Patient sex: F
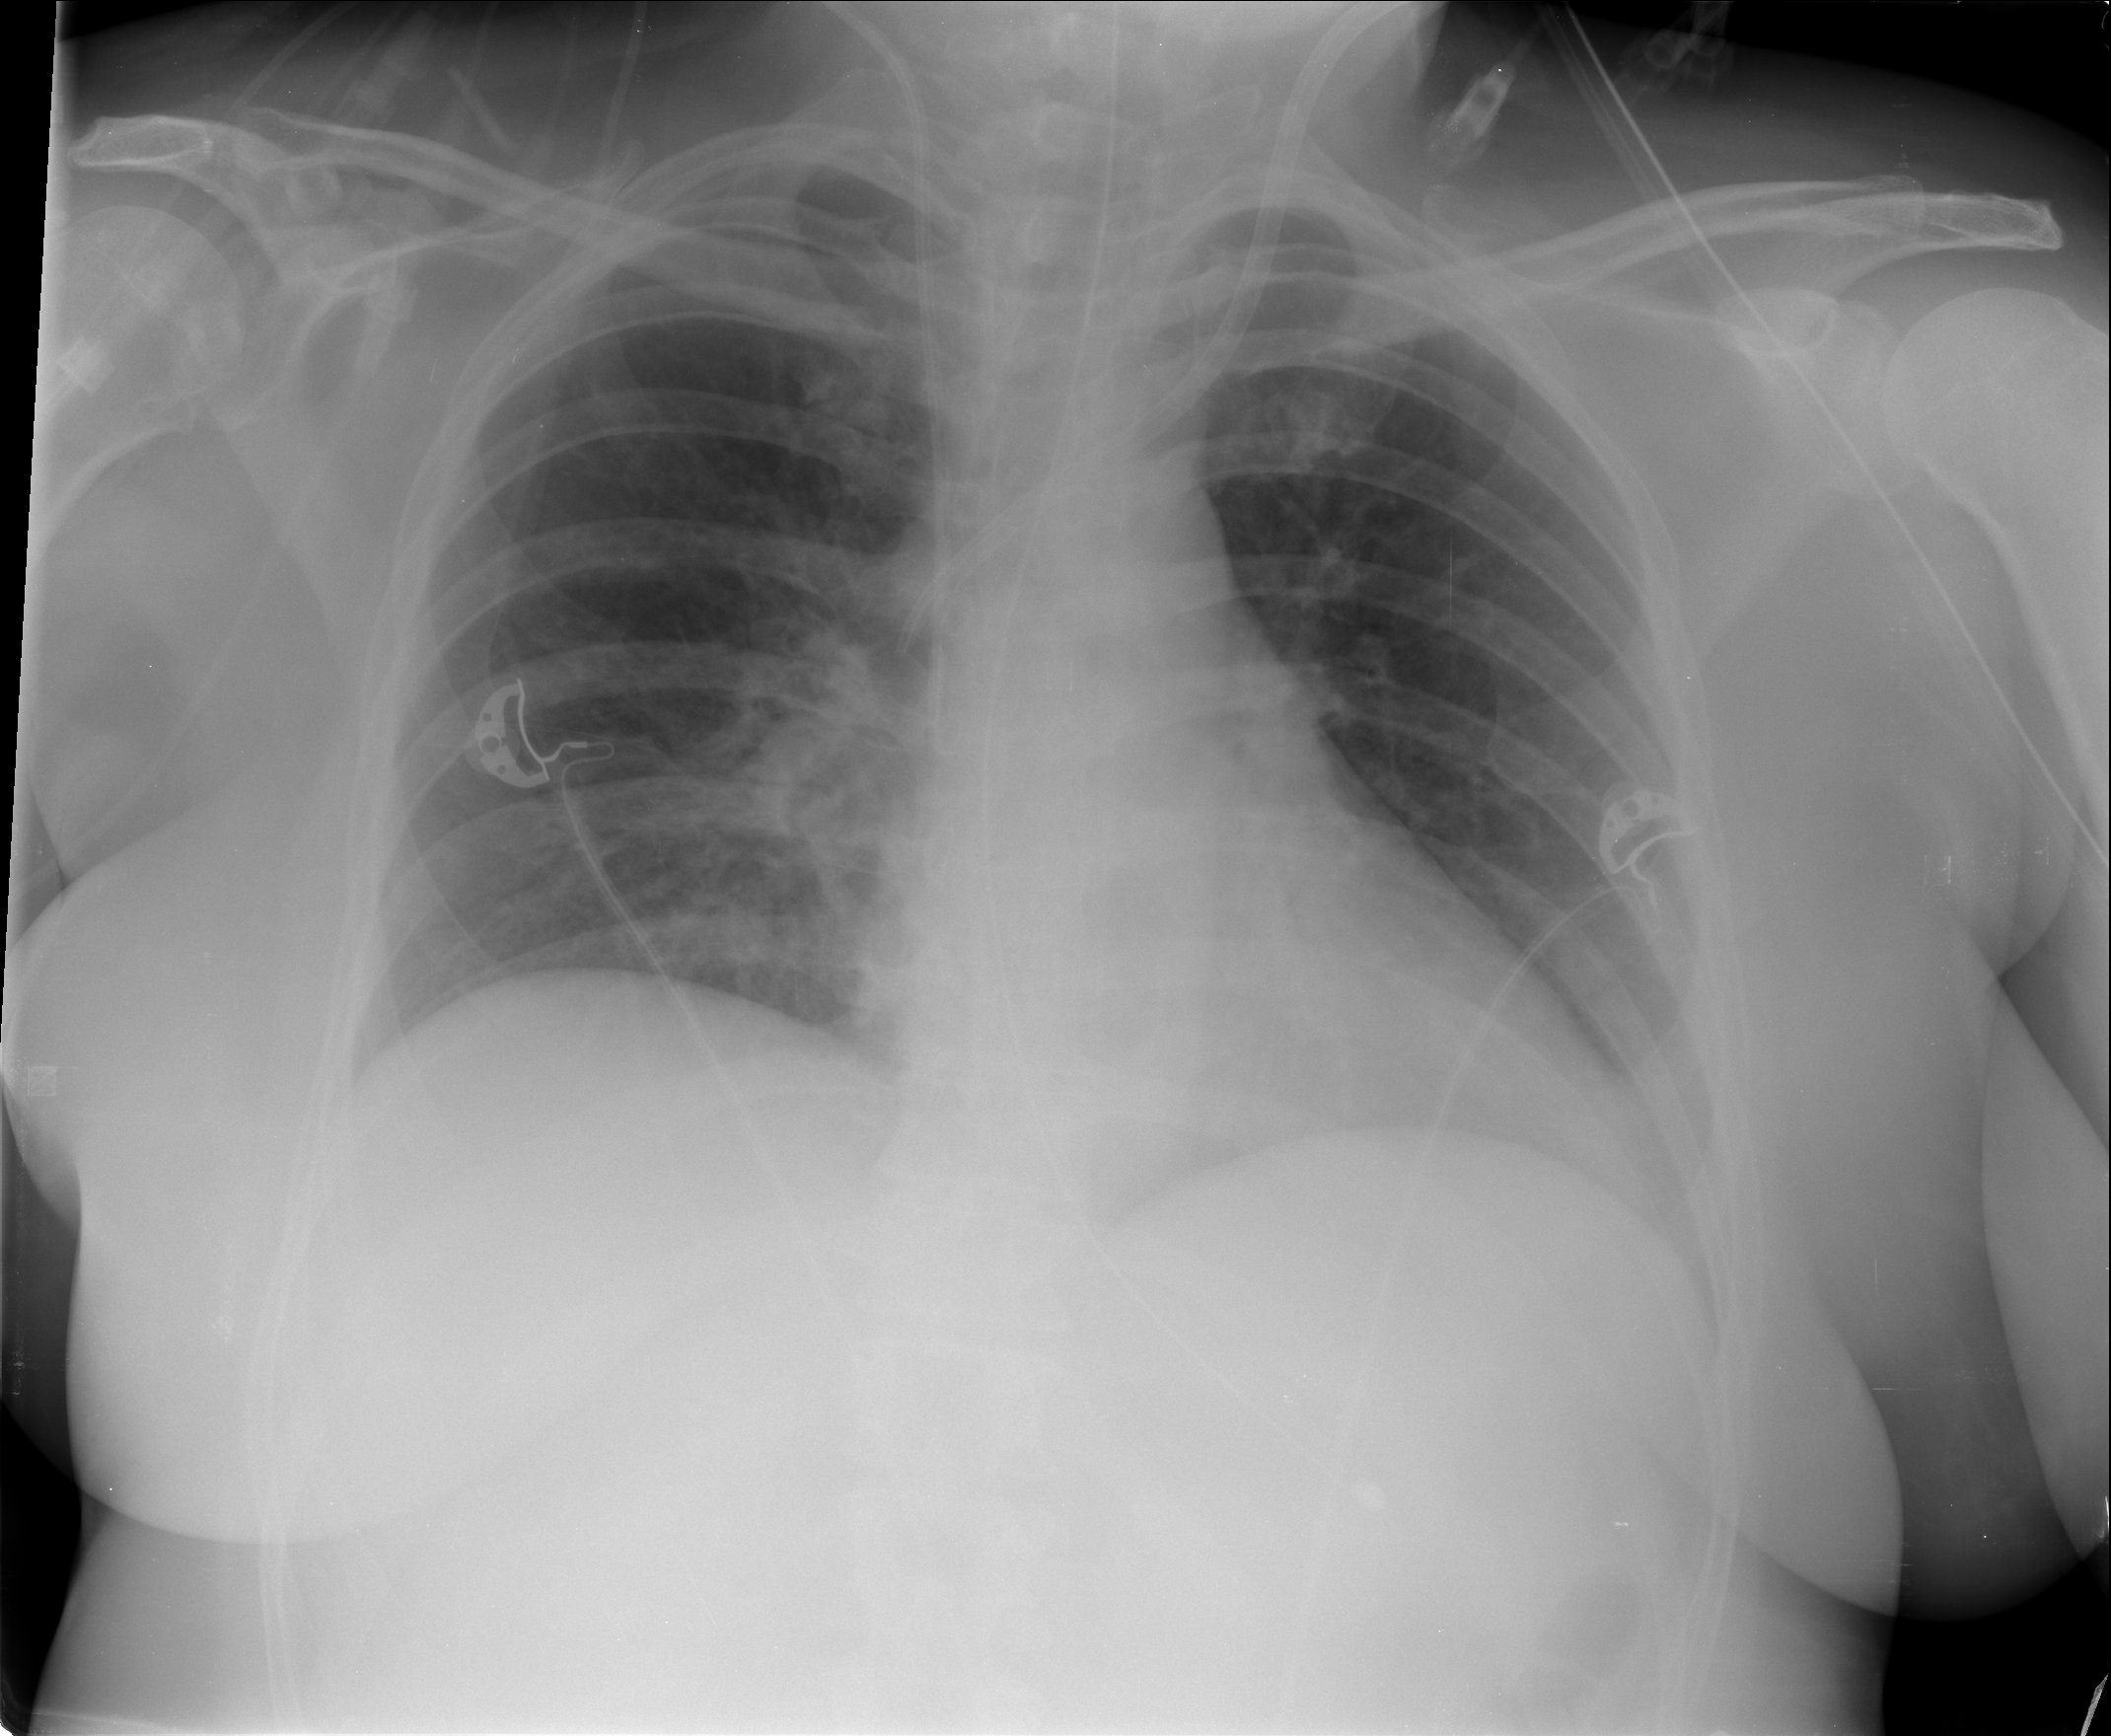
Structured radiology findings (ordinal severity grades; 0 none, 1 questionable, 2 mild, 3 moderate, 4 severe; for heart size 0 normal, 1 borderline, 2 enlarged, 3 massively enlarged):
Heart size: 2
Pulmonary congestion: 0
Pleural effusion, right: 0
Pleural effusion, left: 0
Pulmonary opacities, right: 0
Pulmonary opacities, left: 0
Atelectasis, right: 1
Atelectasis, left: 0